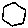
Label: hexagon